Interaction volume radius: 5 \u00c5
Interaction volume height: 15 \u00c5
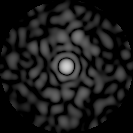
Disorder parameter: 0.8952